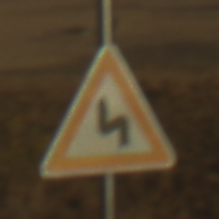
Verkehrszeichen: DoppelkurveZunaechstLinks
Umgebung: Outdoor, Nature
Tageszeit: SunriseSunset
Wetter: Clear
Licht: Natural
Jahreszeit: NotSpecified
Kontrast: LowContrast